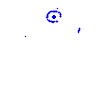
Particle: proton